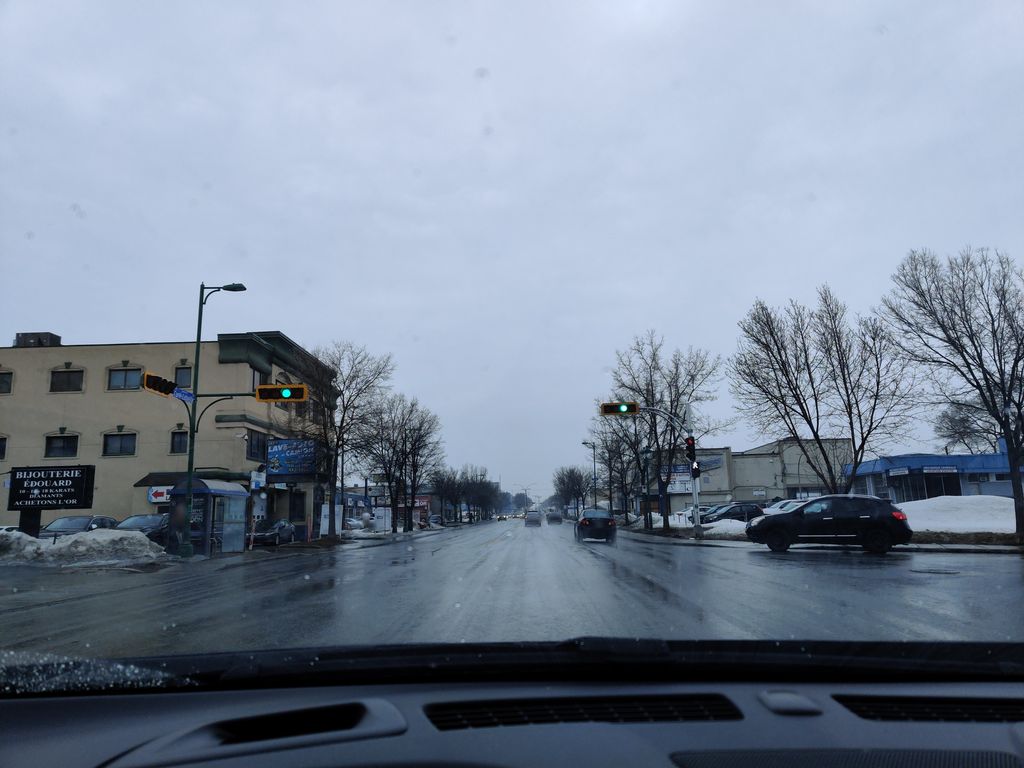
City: montreal